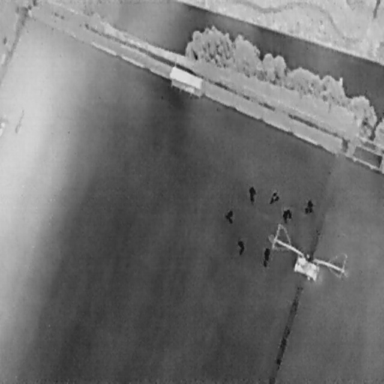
There are seven People in the infrared image.